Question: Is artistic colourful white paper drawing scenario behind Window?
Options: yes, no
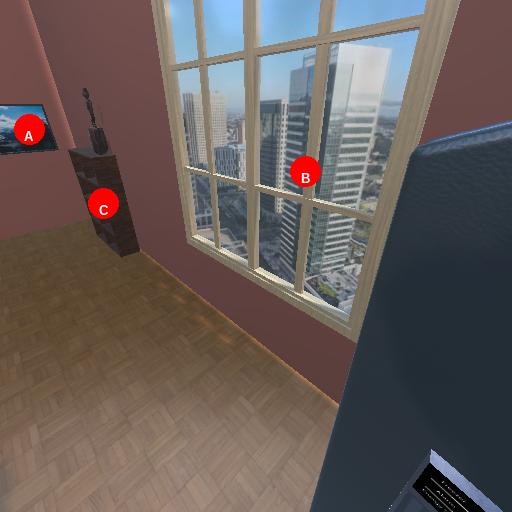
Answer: yes